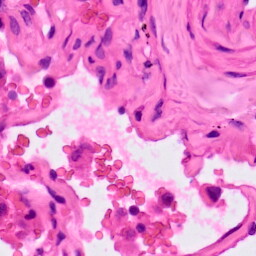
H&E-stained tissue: Lung